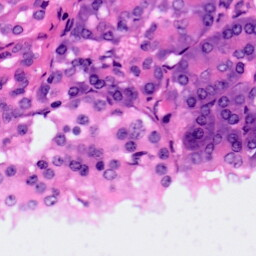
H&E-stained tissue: Pancreatic